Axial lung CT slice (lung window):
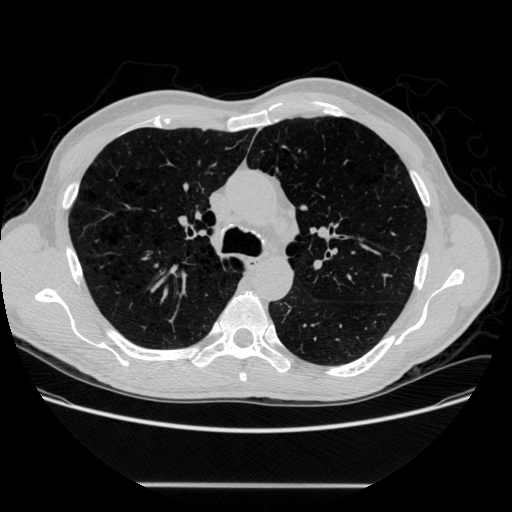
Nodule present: no